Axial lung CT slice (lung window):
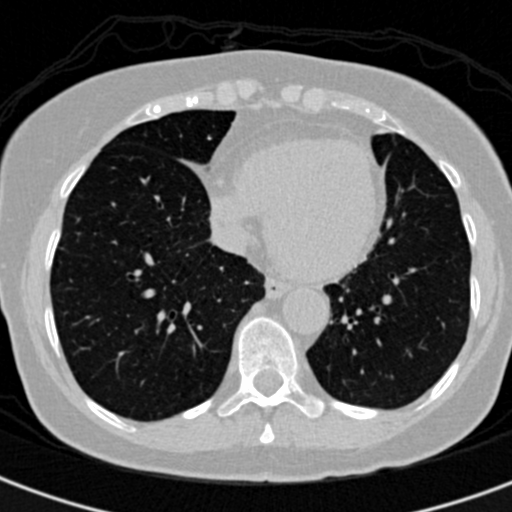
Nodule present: no